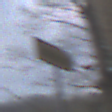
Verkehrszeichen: UmleitungswegweiserRechtsweisend
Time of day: MorningAfternoon
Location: Outdoor (Nature)
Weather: PartlyCloudy
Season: NotSpecified
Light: Natural